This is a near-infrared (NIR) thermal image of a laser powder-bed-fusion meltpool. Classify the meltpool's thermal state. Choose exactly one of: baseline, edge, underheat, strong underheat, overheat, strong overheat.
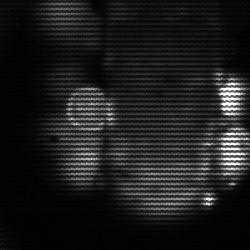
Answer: strong underheat